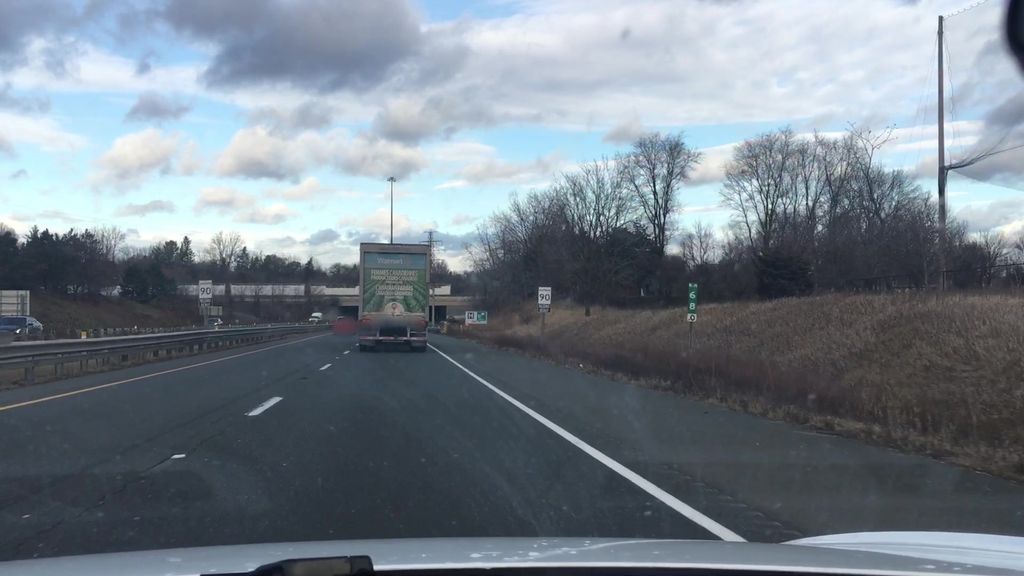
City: hamilton